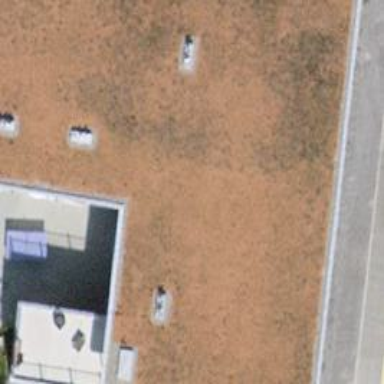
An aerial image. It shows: Shelter building serving as social facility.